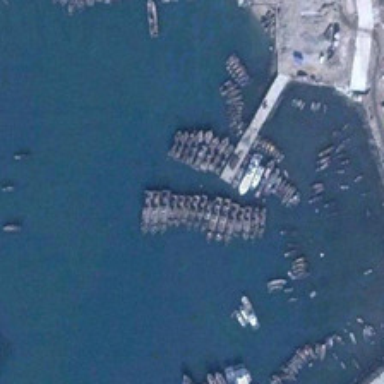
Many boats are in a port near some bareland .